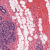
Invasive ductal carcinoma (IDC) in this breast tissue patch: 0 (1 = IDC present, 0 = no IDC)